Question: I have a Div bar with a white background in which my breadcrumb lives.
Here you can see a screenshot:

How can i align the text vertically?
Here is my :
'''
/* Breadcrumb */
#breadcrumb {
position: relative;
background: white;
padding: 4px;
border-radius: 2px;
-moz-border-radius: 2px;
-webkit-border-radius: 2px;
behavior: url(/scripts/PIE.htc);
font-size: .9em;
color: #526472;
}
#breadcrumb ul {
margin: 0;
padding: 0;
list-style: none;
}
#breadcrumb li {
float: left;
padding-left: 5px;
}
#breadcrumb a {
padding-right: 10px;
background: url(../images/div_breadcrumb.gif) no-repeat right center;
color: #526472;
margin-right: 5px;
}
'''
And my :
'''
<div id="breadcrumb" class="clearfix">
<ul>
<li style="white-space: nowrap;">
<a style="white-space: nowrap;" href="">Home</a>
</li>
<li style="white-space: nowrap;">
Visual collaboration solutions
</li>
</ul>
<div id="shareThis" class="fl_right"> Share: </div>
</div>
'''
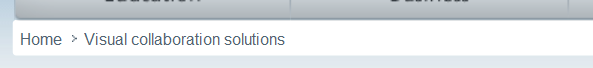
Answer: Due to incomplete code, it's a bit hard to tell, but I'm guessing that you're either missing some markup, or that there are other styles messing with your breadcrumbs.
The following works just fine to display items in a horizontal row (your styles, my HTML).
'''
<html>
<head>
<style>
#breadcrumb { position: relative; background: white; padding: 4px; border-radius:2px; -moz-border-radius: 2px; -webkit-border-radius: 2px; behavior: url(/scripts/PIE.htc); font-size: .9em; color: #526472;}
#breadcrumb ul { margin: 0; padding: 0; list-style: none; }
#breadcrumb li { float: left; padding-left: 25px;}
#breadcrumb a { padding-right: 10px; background: url(../images/div_breadcrumb.gif) no-repeat right center; color: #526472; margin-right: 5px;}
</style>
</head>
<body>
<div id="breadcrumb" class="clearfix">
<ul>
<li>Home Visual collaboration solutions</li>
<li>La</li>
<li>Ti</li>
<li>Da</li>
</ul>
</div>
</body>
</html>
'''
If you are using ul and li tags properly, you might try using Firebug or the Chrome developer tools to detect whether or not other styles are being applied.